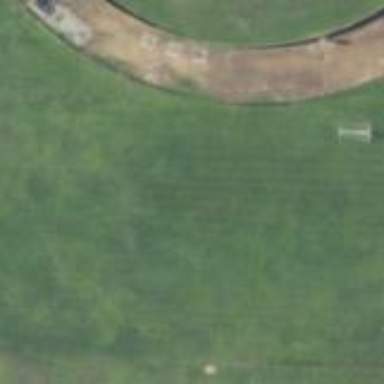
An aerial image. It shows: Soccer pitch for leisure land activities.